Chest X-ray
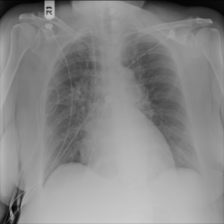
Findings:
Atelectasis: negative
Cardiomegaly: positive
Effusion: positive
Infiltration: positive
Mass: negative
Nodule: negative
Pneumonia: negative
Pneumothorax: negative
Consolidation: negative
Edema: negative
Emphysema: negative
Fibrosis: negative
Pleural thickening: negative
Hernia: negative